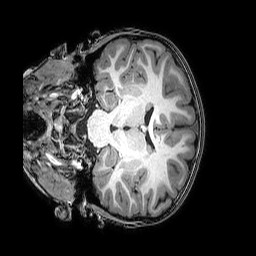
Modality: T1w
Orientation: coronal
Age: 7
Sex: male
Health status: healthy